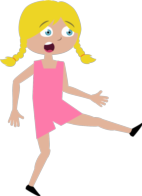
girl surprised hands  outstretched kicking on leg